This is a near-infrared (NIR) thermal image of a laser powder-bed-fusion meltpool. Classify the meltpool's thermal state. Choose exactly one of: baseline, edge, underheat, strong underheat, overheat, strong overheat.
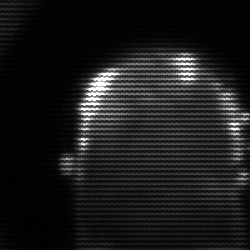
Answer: baseline